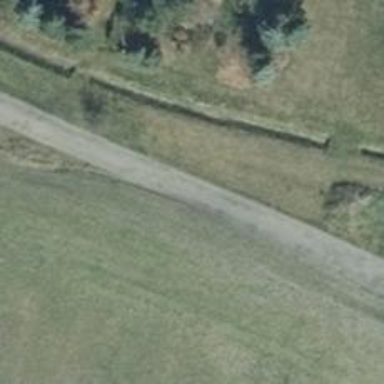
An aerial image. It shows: Gravel service road.